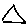
Label: triangle